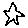
Label: star